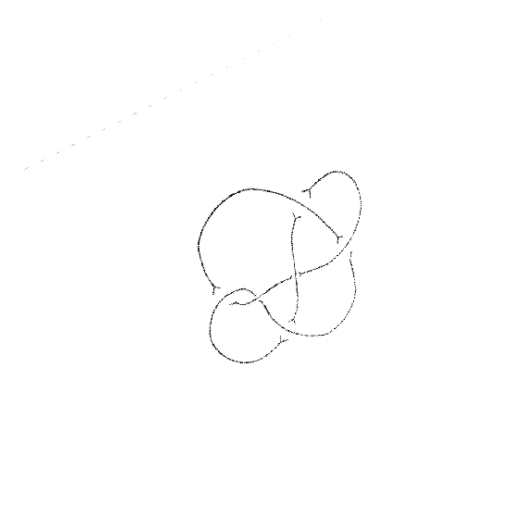
Crossing number: 6